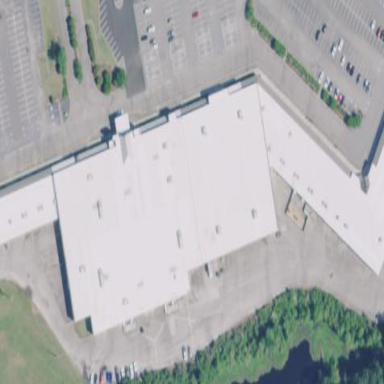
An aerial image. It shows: Commercial building.